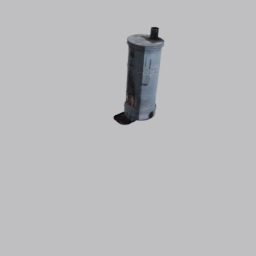
Label: appliances